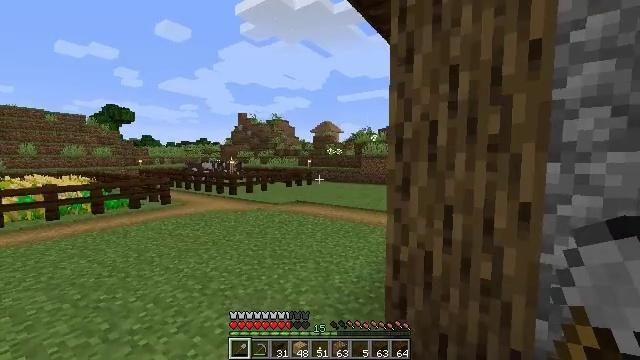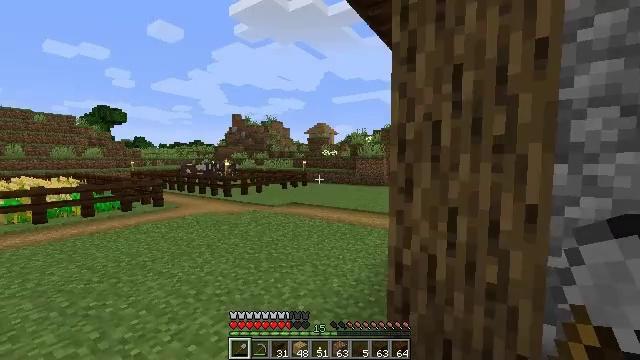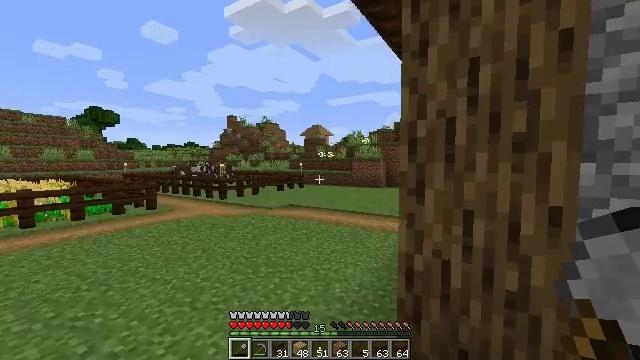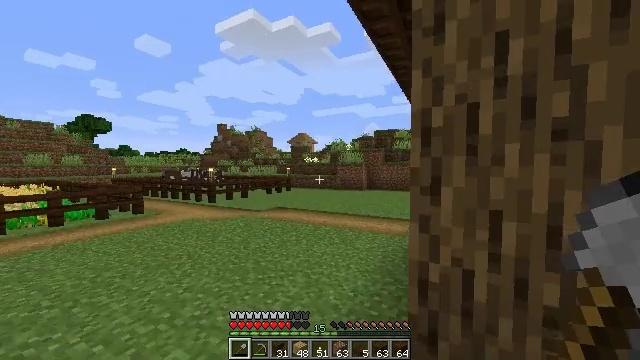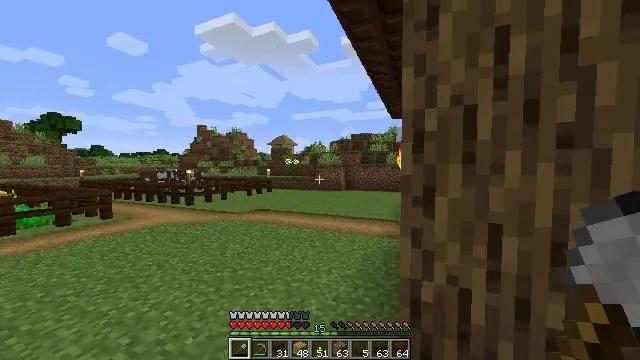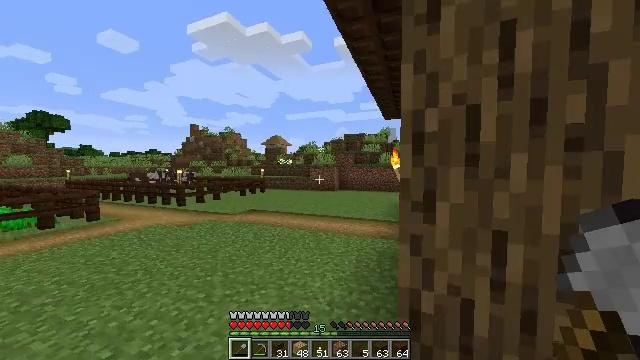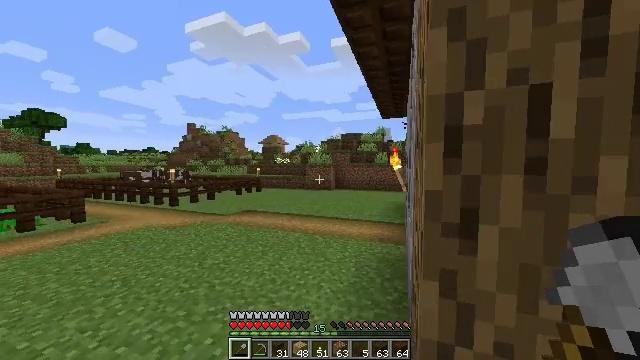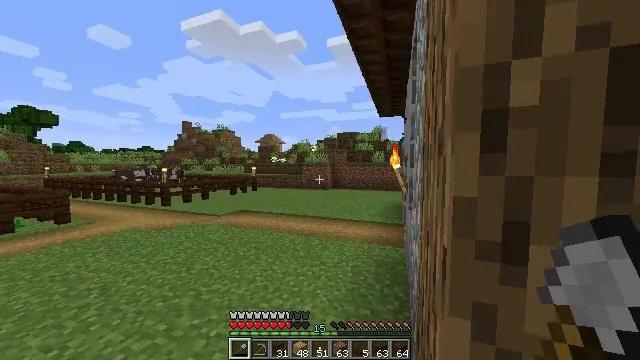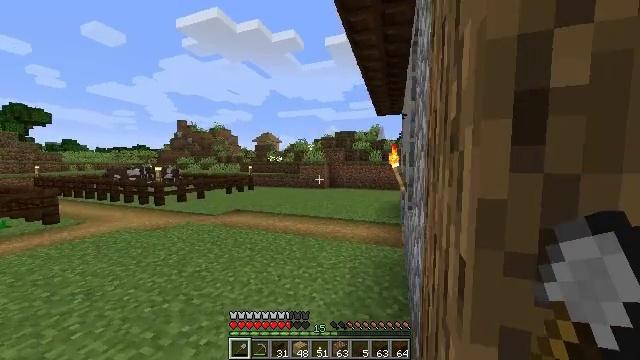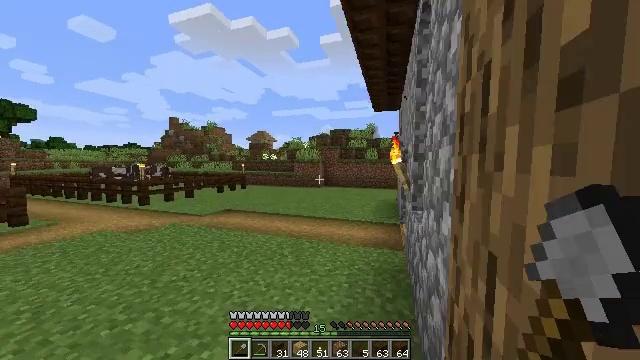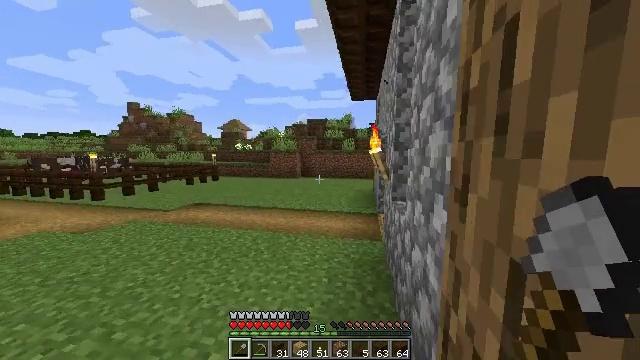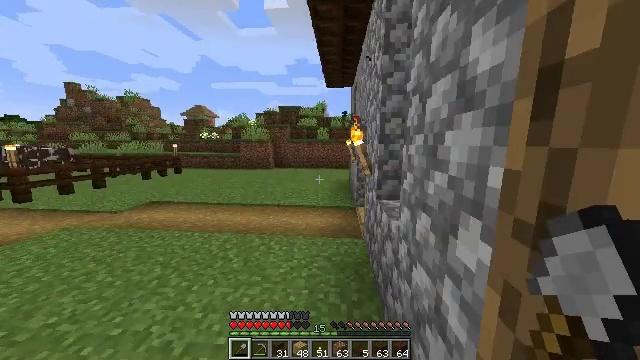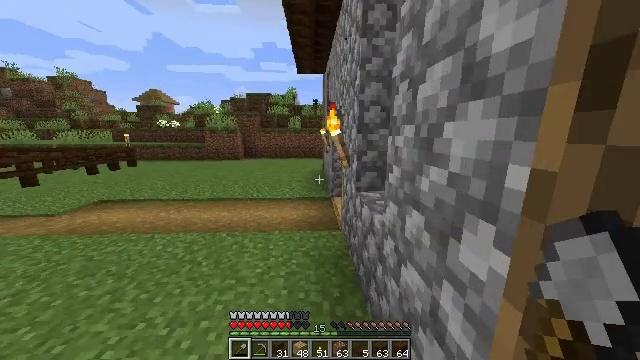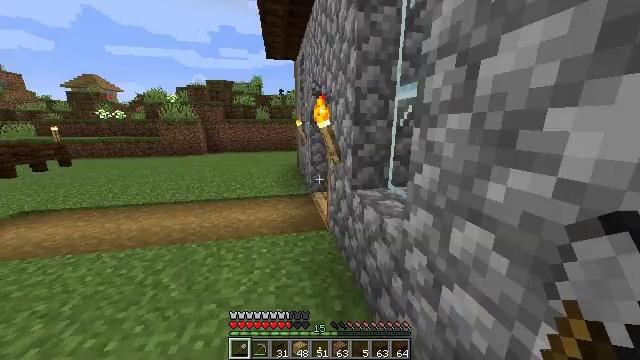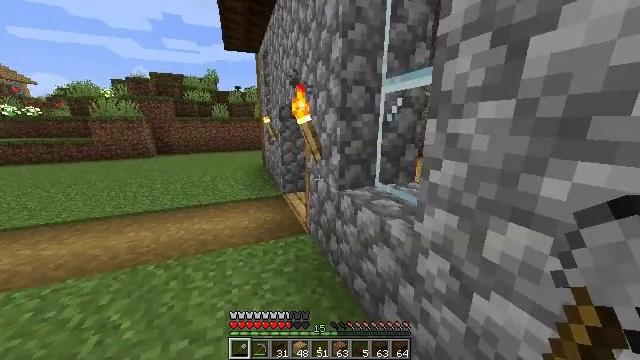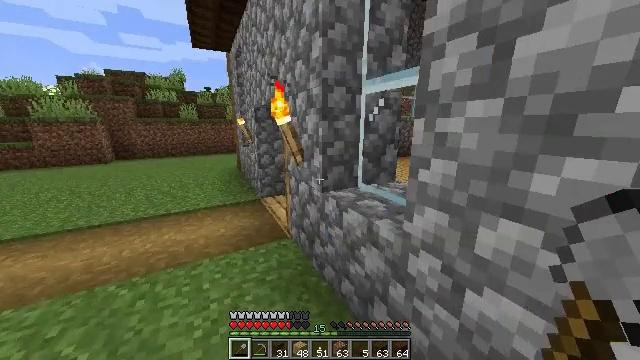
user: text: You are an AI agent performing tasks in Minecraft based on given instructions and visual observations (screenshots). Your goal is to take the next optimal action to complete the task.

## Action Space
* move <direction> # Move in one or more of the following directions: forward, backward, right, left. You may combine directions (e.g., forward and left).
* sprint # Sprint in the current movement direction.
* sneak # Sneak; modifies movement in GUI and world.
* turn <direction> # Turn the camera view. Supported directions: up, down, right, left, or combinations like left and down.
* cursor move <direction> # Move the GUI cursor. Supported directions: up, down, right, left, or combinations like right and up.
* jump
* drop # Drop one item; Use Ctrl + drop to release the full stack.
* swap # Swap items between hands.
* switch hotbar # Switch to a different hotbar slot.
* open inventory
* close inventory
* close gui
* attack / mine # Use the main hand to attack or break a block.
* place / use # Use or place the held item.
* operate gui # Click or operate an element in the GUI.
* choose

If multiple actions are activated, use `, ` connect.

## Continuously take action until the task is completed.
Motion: motion action
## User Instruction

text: Arrange dark oak planks to make dark oak stairs.
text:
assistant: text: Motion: move forward, turn right
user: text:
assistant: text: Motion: move forward, sprint, turn right
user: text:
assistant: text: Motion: move forward, sprint, turn right
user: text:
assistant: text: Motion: move forward, sprint, turn right
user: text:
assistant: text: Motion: move forward, sprint, turn right
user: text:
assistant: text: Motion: move forward, sprint
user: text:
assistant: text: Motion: move forward, sprint
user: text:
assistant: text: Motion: move forward, sprint
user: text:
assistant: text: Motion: move forward, sprint, turn right
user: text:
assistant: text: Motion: move forward, sprint, turn right and down
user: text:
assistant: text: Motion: move forward, sprint, turn right and down
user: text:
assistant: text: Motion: move forward and move left, sprint, turn right and down
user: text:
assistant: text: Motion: move forward and move left, sprint, turn right and down
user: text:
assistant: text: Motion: move forward and move left, sprint, turn right
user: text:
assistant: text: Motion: move forward and move left, sprint, turn right
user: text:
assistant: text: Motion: move forward and move left, sprint
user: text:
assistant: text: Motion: move forward and move left, sprint
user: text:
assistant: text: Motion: move forward and move left, sprint
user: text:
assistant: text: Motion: move forward and move left, sprint, turn right
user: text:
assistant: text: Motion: move forward and move left, sprint, turn right
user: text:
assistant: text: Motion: move forward and move left, sprint, turn right
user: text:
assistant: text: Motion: move forward and move left, sprint, turn right
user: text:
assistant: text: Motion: move forward and move left, sprint, turn right
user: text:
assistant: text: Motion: move forward and move left, sprint, turn right
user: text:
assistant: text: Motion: move forward and move right, sprint, turn right
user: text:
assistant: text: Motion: move forward and move right
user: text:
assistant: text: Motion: move forward and move right
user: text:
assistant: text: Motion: move forward and move right
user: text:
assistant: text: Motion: move forward
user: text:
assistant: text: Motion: move forward, turn right